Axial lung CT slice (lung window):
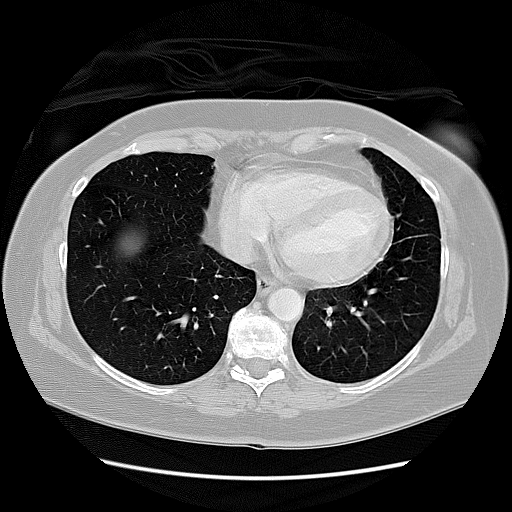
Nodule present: no